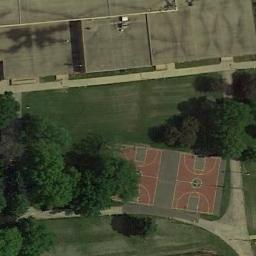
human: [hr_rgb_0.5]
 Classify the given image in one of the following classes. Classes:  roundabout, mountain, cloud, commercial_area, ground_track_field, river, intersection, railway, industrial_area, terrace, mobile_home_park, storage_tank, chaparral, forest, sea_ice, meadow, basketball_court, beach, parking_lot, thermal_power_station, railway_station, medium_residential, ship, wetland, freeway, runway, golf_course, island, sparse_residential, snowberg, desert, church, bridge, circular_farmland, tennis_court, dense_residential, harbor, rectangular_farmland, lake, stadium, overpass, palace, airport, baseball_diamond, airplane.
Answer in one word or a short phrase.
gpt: basketball_court